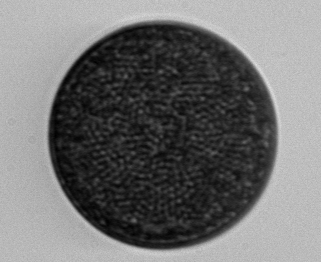
Label: Coscinodiscus